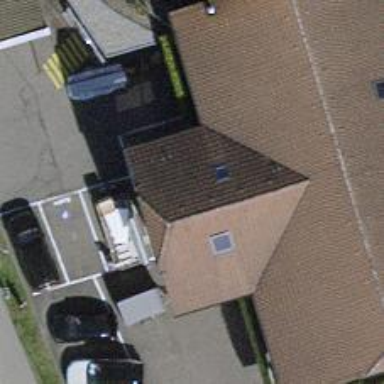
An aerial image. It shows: Shop specializing in car and car repair services.